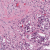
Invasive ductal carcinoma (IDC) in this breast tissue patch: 1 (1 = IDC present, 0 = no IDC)